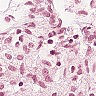
Metastatic tissue present: no